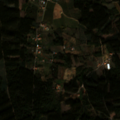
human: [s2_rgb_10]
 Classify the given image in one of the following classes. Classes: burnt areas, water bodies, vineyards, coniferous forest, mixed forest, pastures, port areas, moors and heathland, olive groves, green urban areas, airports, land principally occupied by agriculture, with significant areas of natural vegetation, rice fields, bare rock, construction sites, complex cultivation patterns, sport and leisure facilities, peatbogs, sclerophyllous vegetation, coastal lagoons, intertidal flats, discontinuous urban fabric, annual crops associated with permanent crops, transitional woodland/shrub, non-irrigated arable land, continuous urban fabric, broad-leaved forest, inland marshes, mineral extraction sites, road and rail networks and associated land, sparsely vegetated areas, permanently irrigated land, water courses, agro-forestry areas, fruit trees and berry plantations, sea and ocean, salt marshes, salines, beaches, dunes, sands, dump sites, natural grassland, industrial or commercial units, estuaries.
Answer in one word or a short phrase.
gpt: complex cultivation patterns, broad-leaved forest, mixed forest